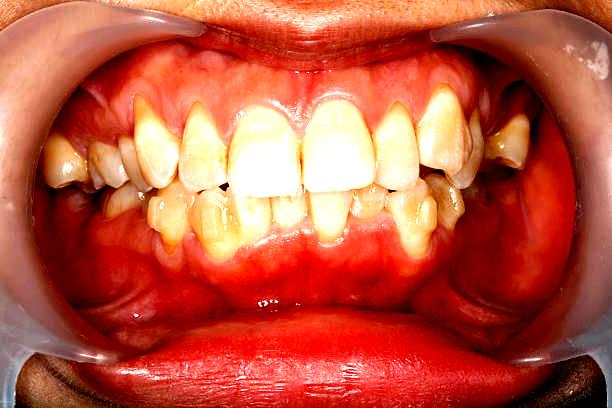
Condition: Gingivitis